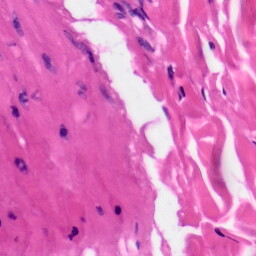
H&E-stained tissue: Skin